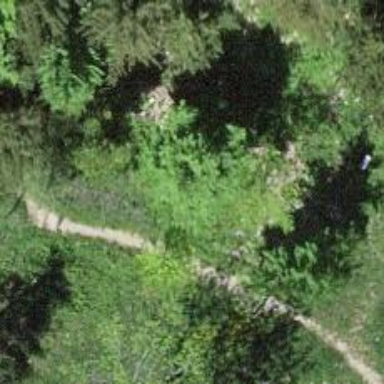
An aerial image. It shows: Dirt path.